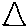
Label: triangle